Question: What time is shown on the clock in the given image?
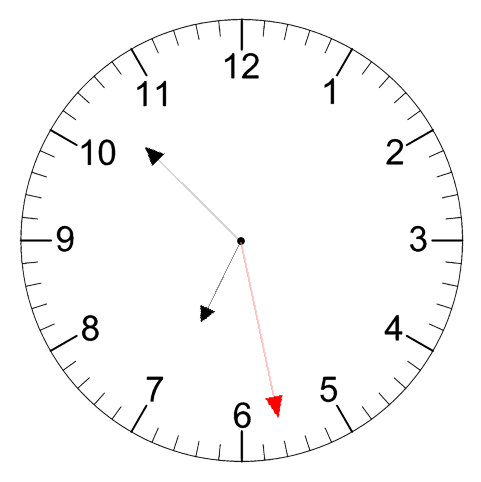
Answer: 06:52:28